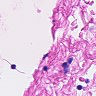
Metastatic tissue present: no